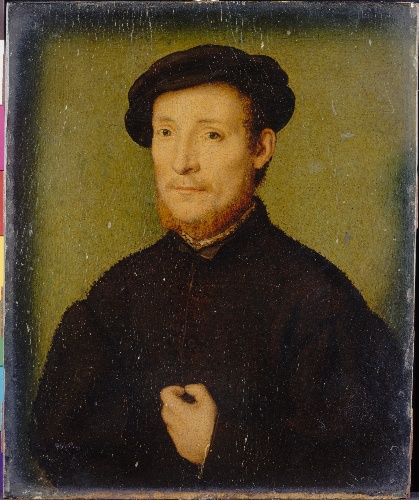
Title: Portrait of a Man with His Hand on His Chest
Artist: Attributed to Corneille de Lyon
Artist bio: Netherlandish, active by 1533, died 1575
Date: 1540–45
Object type: Painting
Classification: Paintings
Medium: Oil on wood
Culture: Netherlandish
Dimensions: 6 15/16 x 5 13/16 in.  (17.7 x 14.7 cm)
Department: Robert Lehman Collection
Credit line: Robert Lehman Collection, 1975
Accession year: 1975
Repository: Metropolitan Museum of Art, New York, NY
Tags: Men|Portraits